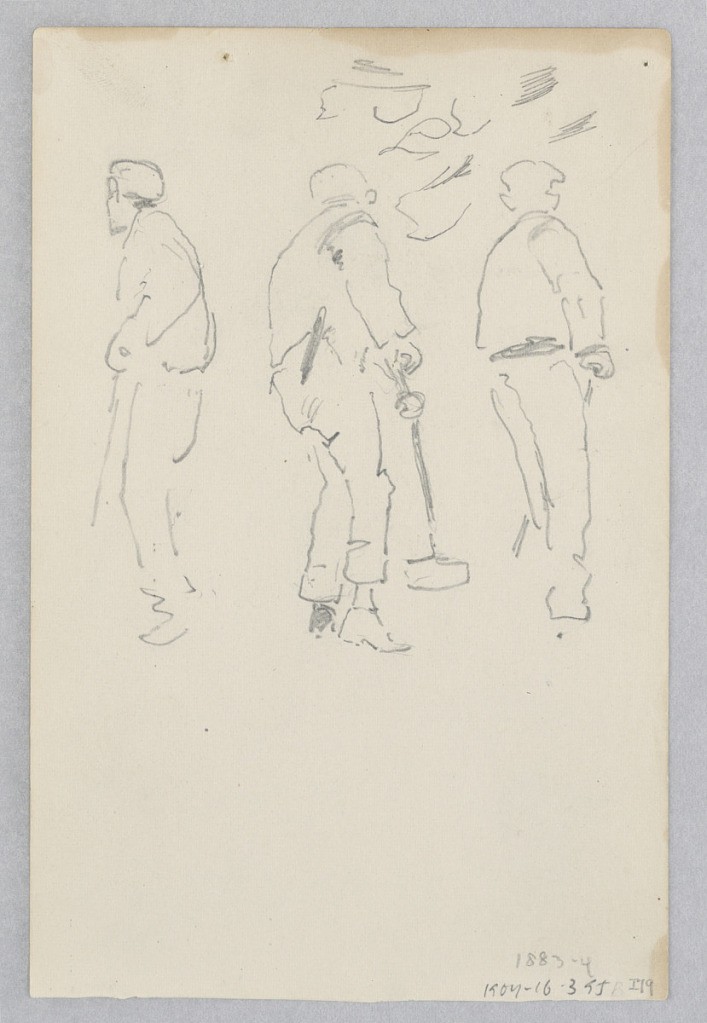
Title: Men
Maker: Robert Frederick Blum, American, 1857–1903
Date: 1883–1884
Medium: Graphite on wove paper
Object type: Drawing
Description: Recto: Sketch of three male figures with shovels; Verso: Partial sketch of a male figure.